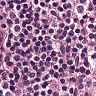
Metastatic tissue present: no